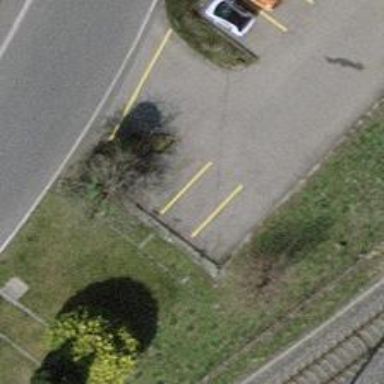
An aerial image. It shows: Road serving as parking aisle.